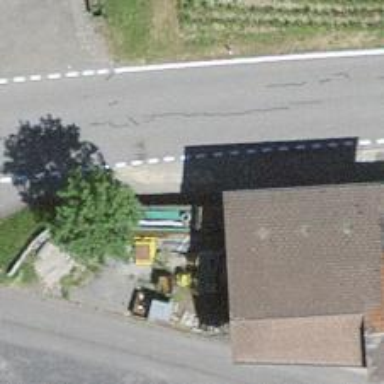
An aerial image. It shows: Bus stop with platform for public transport.